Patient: sex M, age 46
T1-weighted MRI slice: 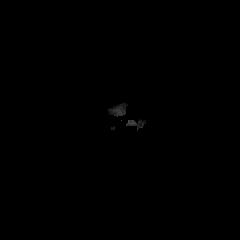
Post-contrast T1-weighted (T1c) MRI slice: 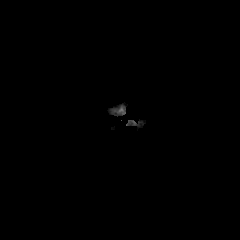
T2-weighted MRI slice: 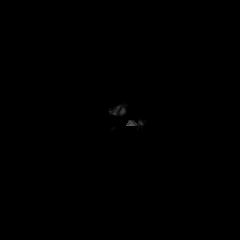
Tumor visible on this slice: no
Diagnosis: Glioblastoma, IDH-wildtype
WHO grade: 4